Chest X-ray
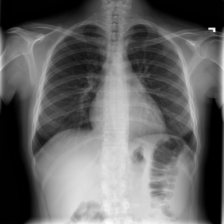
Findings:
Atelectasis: negative
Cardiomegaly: negative
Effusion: negative
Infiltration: positive
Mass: negative
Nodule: negative
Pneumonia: negative
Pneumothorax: negative
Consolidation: negative
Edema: negative
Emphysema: negative
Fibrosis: negative
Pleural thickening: negative
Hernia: negative